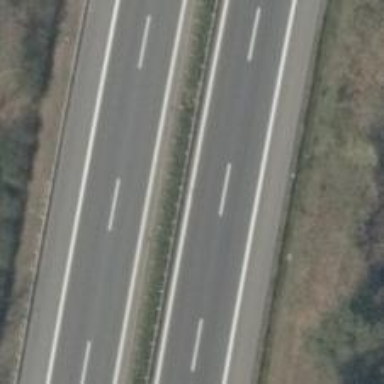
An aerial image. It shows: Asphalt motorway.